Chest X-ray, PA view. Patient: 47 years old, sex M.
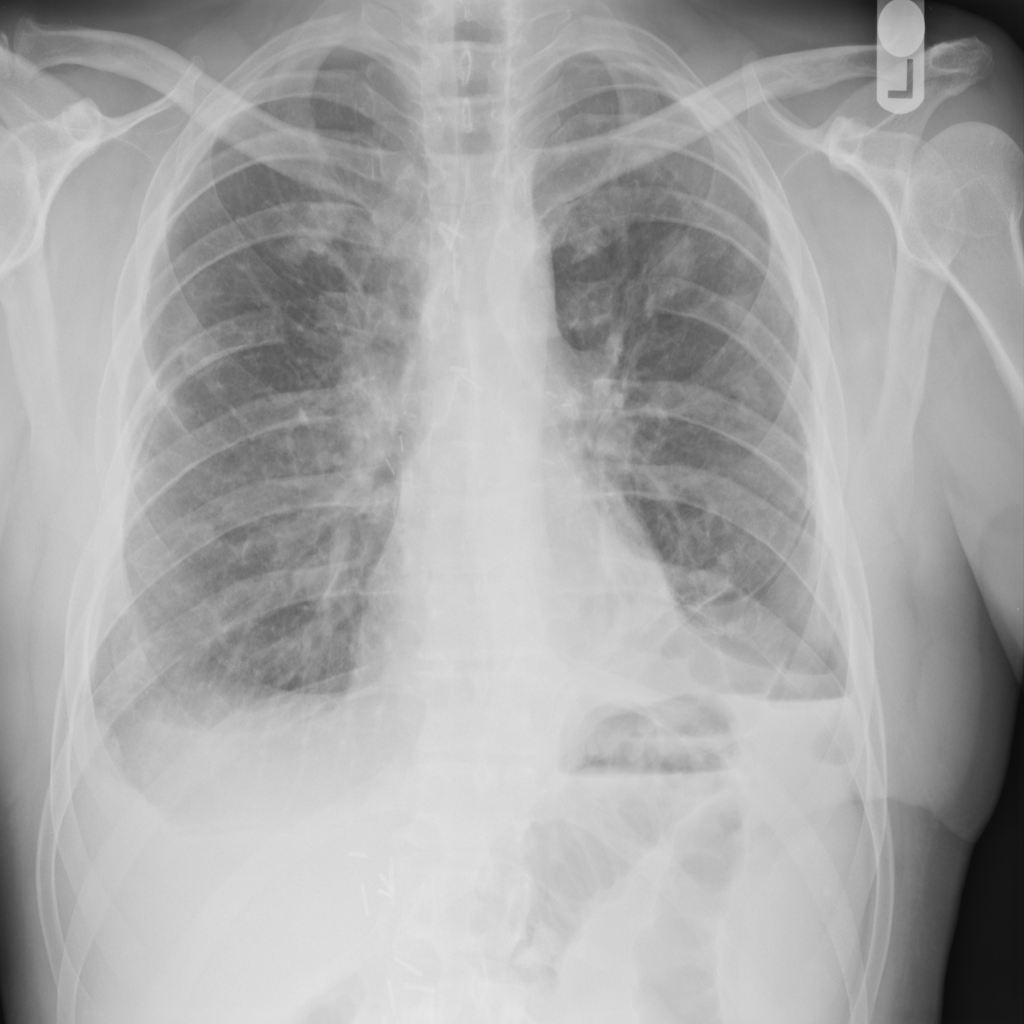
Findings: Effusion